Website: macys
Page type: billing-address
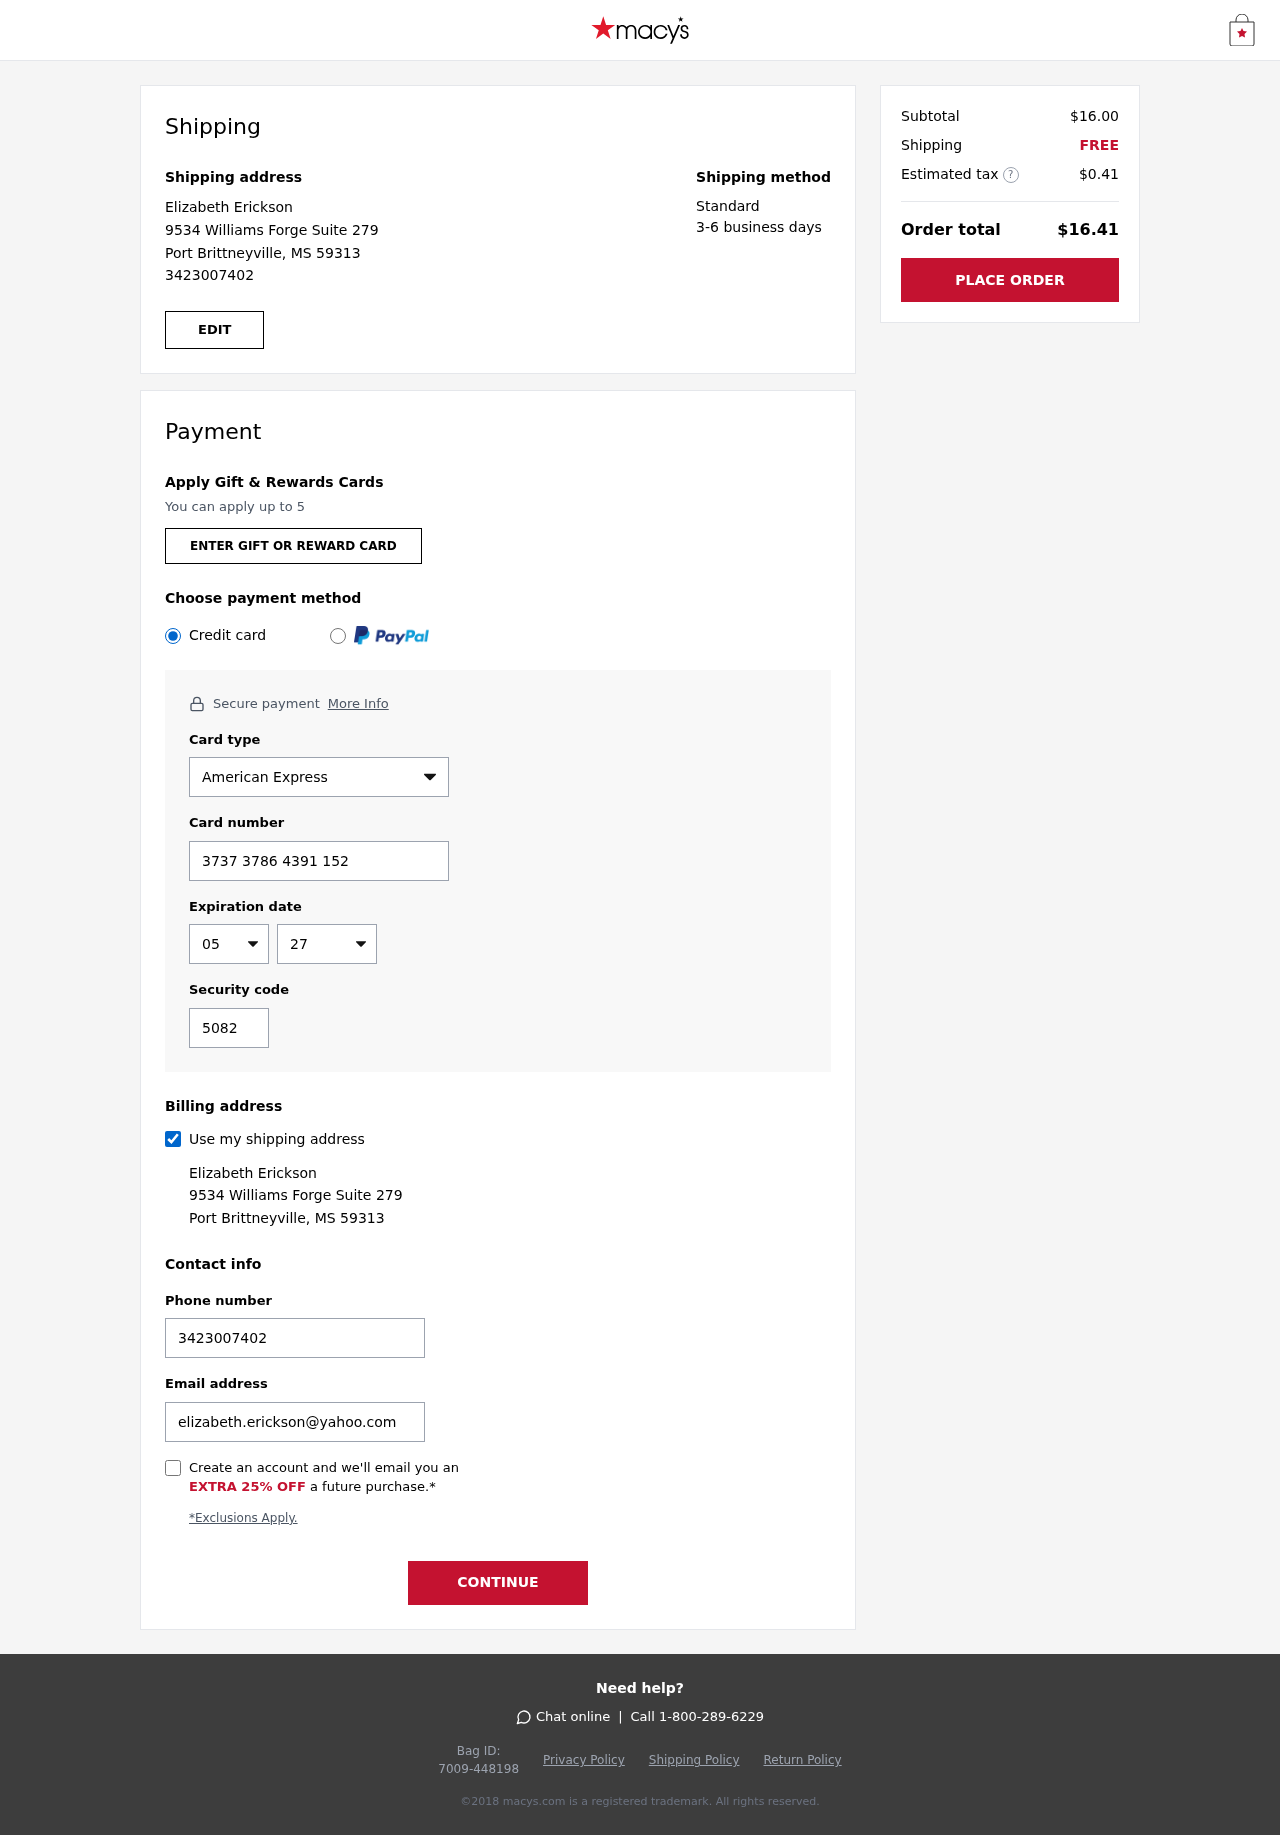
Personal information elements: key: PII_CARD_CVV
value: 5082
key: PII_CARD_EXPIRY_MONTH
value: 05
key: PII_CARD_EXPIRY_YEAR
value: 27
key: PII_CARD_NUMBER
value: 3737 3786 4391 152
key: PII_CARD_TYPE
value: American Express
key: PII_EMAIL
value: elizabeth.erickson@yahoo.com
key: PII_FULLNAME
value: Elizabeth Erickson
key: PII_PHONE
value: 3423007402
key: PII_STREET
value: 9534 Williams Forge Suite 279
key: PII_CITY_STATE_ZIP
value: Port Brittneyville, MS 59313
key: PII_FIRSTNAME
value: Elizabeth
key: PII_LASTNAME
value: Erickson
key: PII_FULLNAME2
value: Elizabeth Erickson
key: PII_FULLNAME3
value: Elizabeth Erickson
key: PII_FIRSTNAME2
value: Elizabeth
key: PII_FIRSTNAME3
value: Elizabeth
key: PII_LASTNAME2
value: Erickson
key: PII_LASTNAME3
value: Erickson
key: PII_FIRSTNAME_DERIVED
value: Elizabeth
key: PII_LASTNAME_DERIVED
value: Erickson
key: PII_FULLNAME_DERIVED
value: Elizabeth Erickson
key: PII_NAME_FULL_DERIVED
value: Elizabeth Erickson
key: PII_PHONE2
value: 3423007402
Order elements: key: ORDER_SUBTOTAL
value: $16.00
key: ORDER_SHIPPING_COST
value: FREE
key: ORDER_TAX
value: $0.41
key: ORDER_TOTAL
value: $16.41